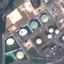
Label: Industrial